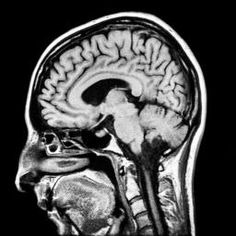
Label: notumor